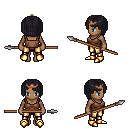
a pixel art fantasy rpg character, female body template, human, dark skin, brown pirate shirt, gold greaves, raven pageboy hairstyle, bronze tiara, gold boots, spear, four views (front, back, left, right), 2x2 character sprite sheet, small pixel art, hard edges, no anti-aliasing